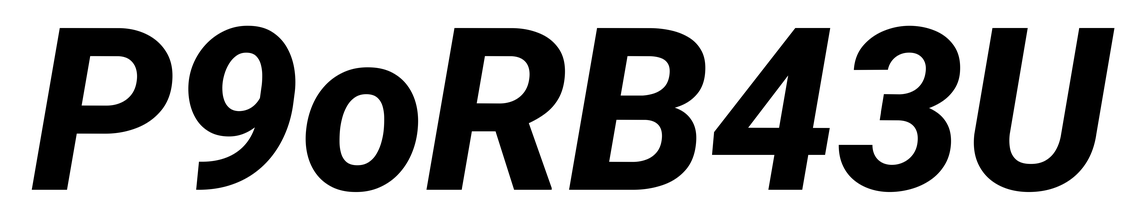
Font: Roboto-Italic_ExtraBold_Italic